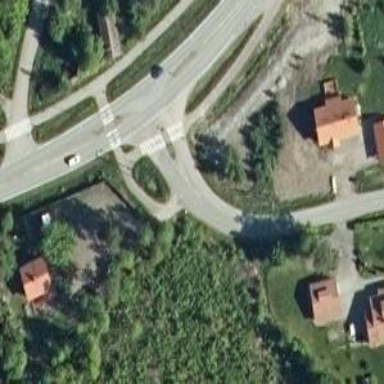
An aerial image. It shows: Uncontrolled crossing with central island on the road.